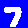
Digit: 7